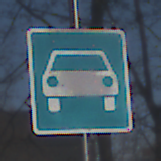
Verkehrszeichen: Kraftfahrstrasse
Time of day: MorningAfternoon
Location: Outdoor (Special)
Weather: Clear
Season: Winter
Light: Natural